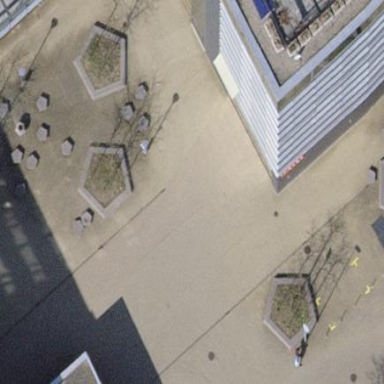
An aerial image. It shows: Pedestrian path with asphalt surface.